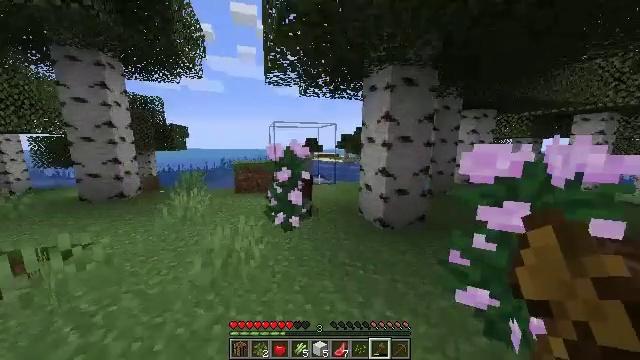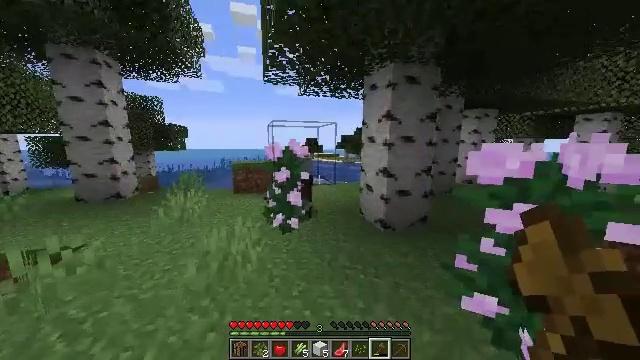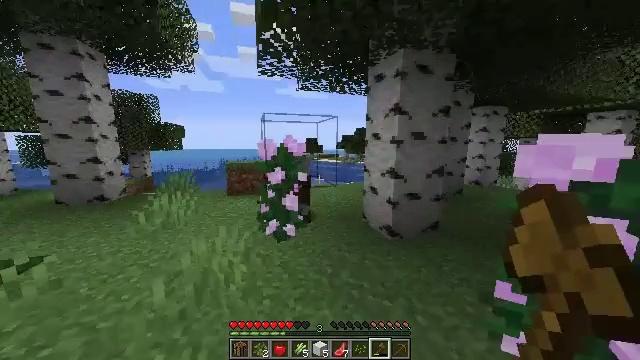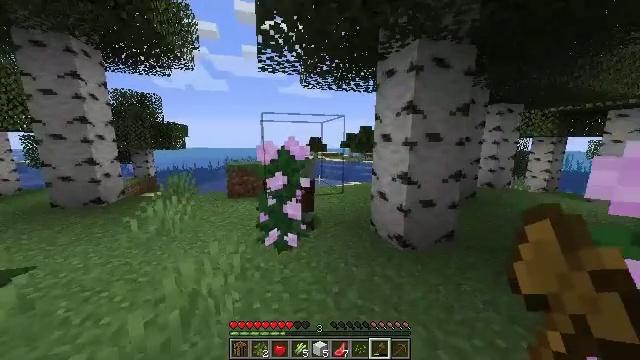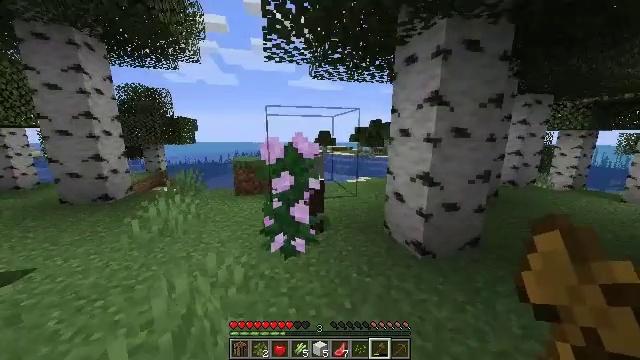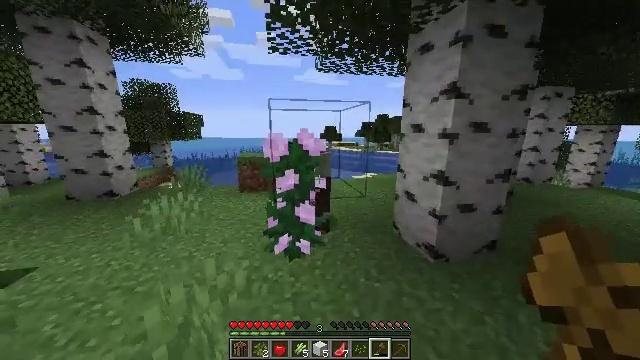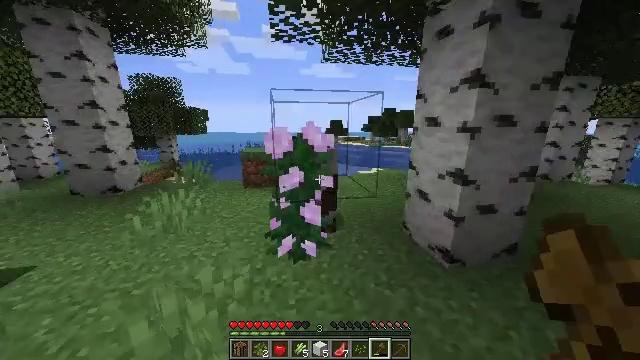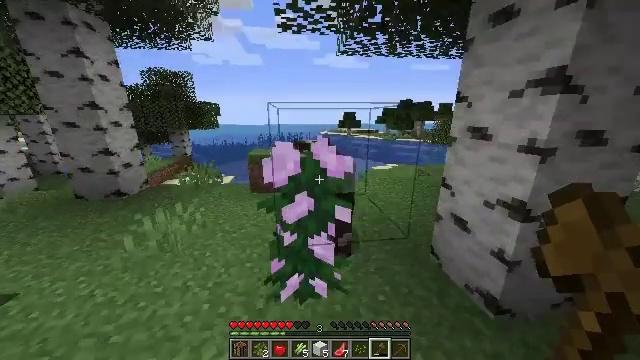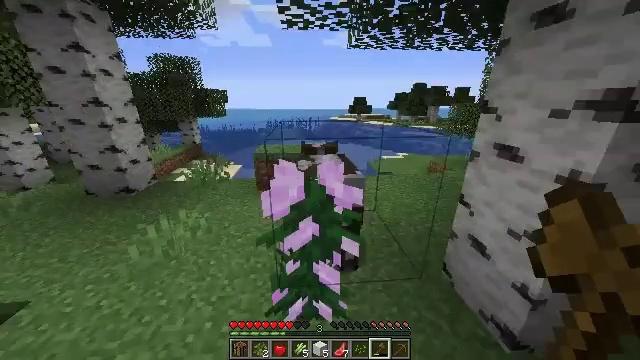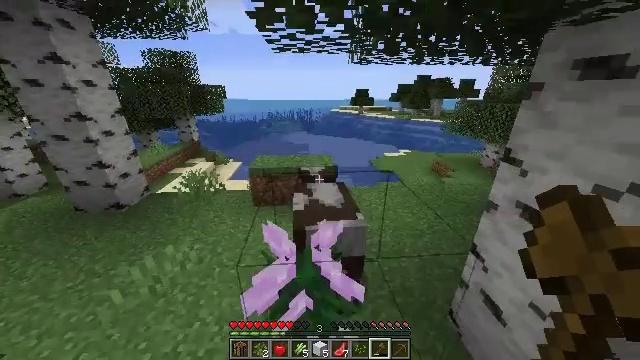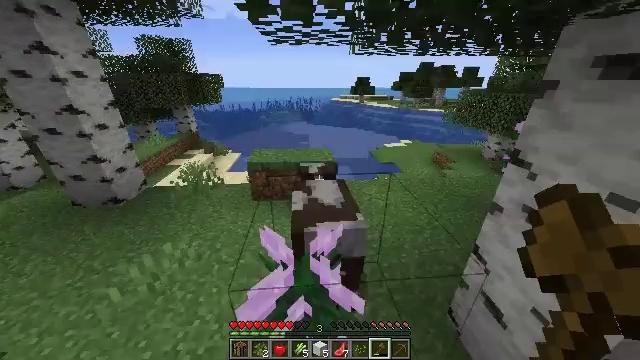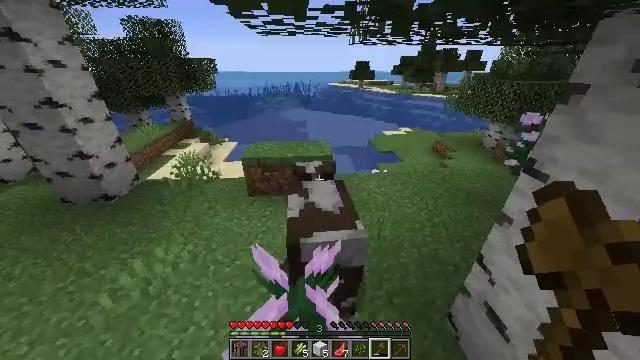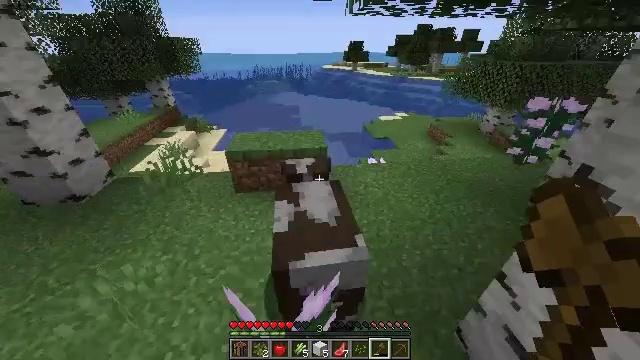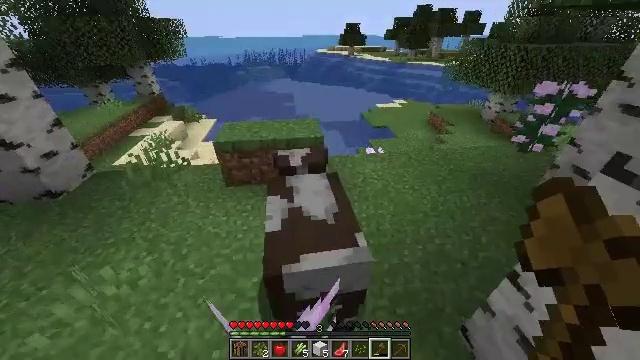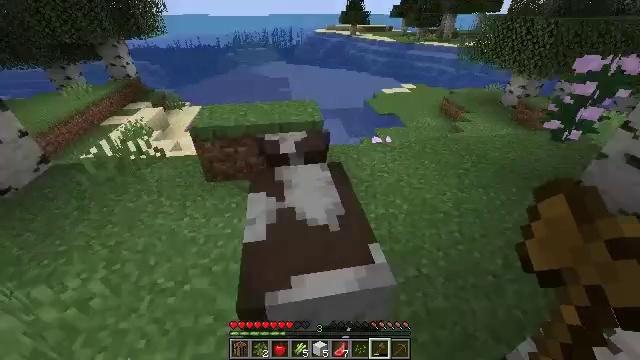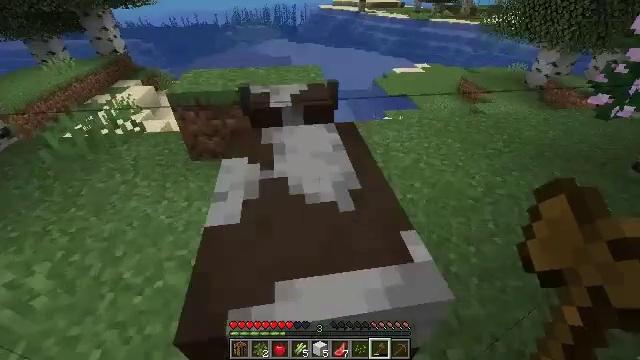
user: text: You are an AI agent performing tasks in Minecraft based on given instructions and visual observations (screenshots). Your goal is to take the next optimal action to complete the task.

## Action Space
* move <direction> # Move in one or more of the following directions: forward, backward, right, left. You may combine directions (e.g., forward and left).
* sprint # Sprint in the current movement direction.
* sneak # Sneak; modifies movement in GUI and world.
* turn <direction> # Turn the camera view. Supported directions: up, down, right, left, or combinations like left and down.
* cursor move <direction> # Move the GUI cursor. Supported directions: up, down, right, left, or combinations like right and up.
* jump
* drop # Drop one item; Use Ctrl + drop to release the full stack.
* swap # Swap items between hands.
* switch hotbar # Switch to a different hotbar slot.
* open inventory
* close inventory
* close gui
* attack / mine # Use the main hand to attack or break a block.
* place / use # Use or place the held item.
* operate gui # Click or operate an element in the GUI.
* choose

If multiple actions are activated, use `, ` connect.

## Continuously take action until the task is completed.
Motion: motion action
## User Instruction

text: Break the peony to collect it.
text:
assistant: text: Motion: move forward
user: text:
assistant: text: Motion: move forward
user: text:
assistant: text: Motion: move forward, turn left
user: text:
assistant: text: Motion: move forward, turn left and down
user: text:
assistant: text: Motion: move forward, turn left and down
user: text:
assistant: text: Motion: move forward, turn left and down
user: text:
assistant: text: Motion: move forward, turn left and down, jump
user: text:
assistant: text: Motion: move forward, turn left and down, jump
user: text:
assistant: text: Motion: move forward, turn down, jump
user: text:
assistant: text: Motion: move forward, turn down, jump
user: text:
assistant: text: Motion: move forward, turn down
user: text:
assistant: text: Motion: turn right and down
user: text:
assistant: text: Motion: turn right and down
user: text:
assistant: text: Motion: turn down
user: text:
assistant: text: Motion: turn left and down
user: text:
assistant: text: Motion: turn left and down, attack / mine
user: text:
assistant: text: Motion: turn left and down, attack / mine
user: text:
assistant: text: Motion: attack / mine
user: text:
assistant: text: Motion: attack / mine
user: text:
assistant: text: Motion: no_op
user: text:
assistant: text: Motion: no_op